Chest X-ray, PA view. Patient: 39 years old, sex M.
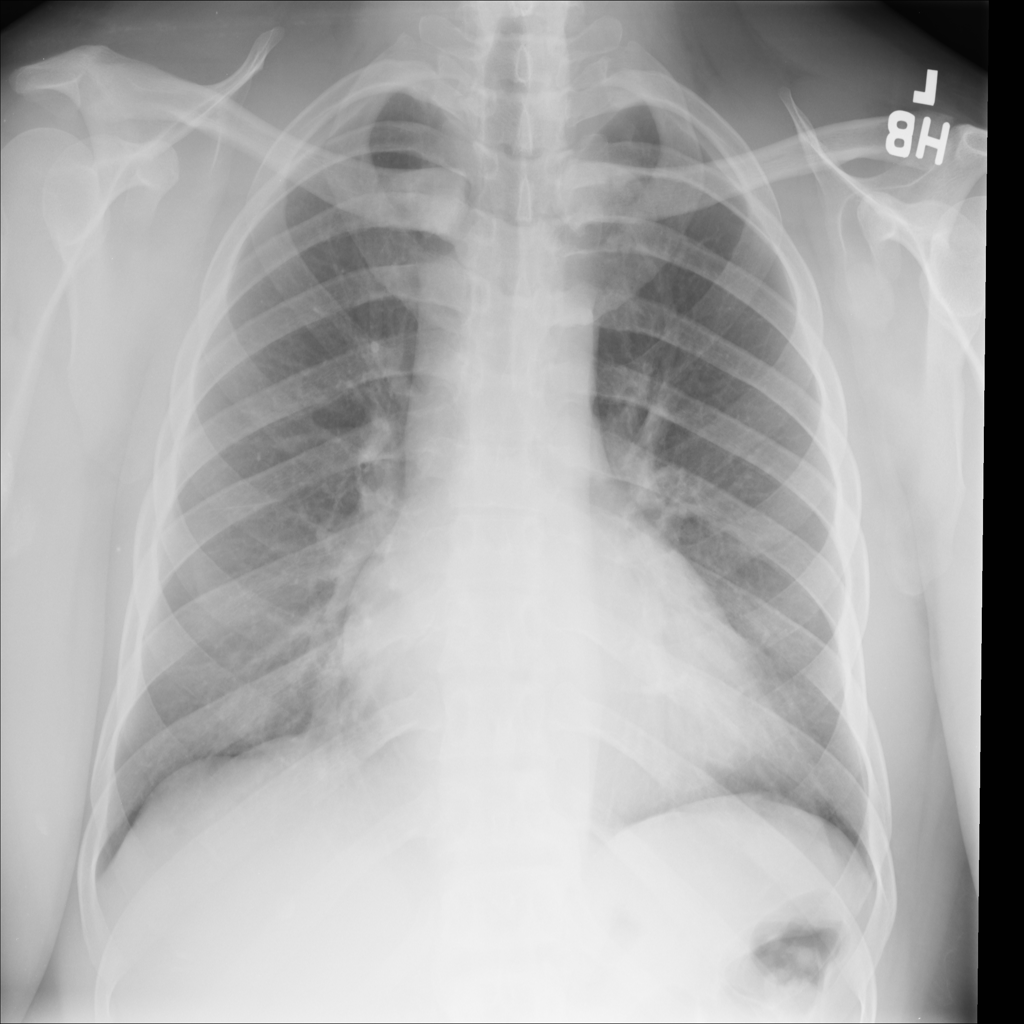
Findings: No Finding